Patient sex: M
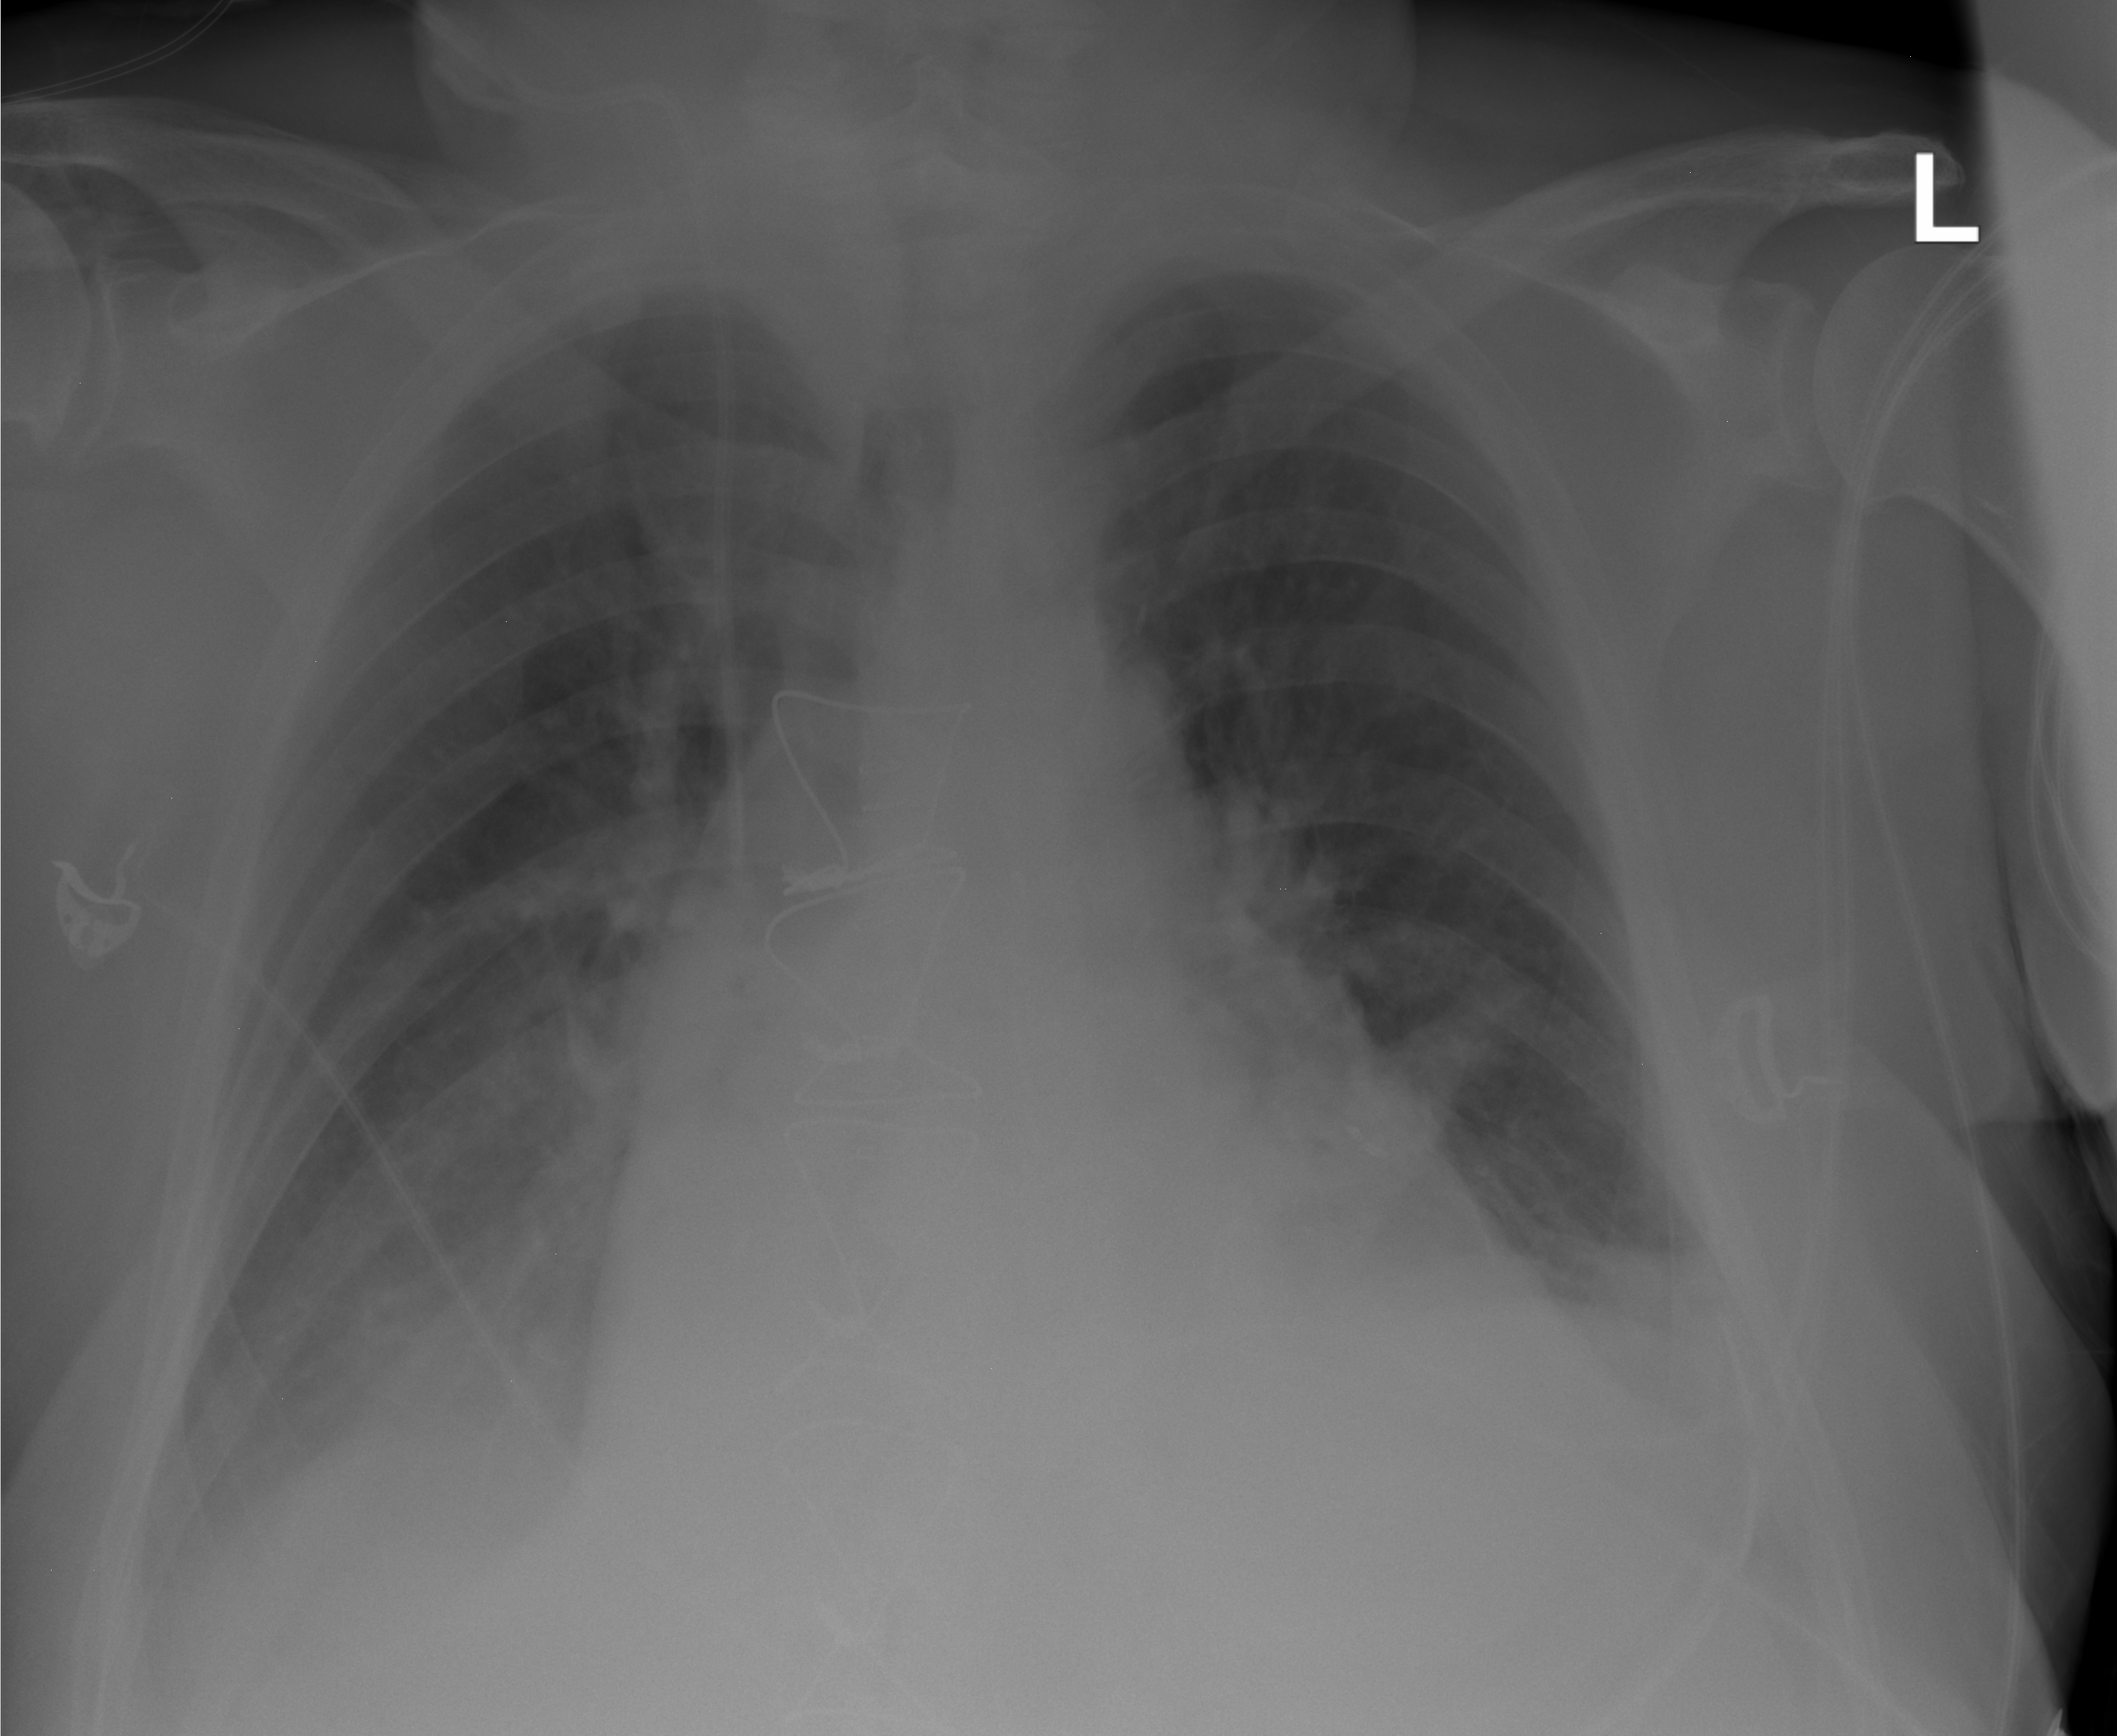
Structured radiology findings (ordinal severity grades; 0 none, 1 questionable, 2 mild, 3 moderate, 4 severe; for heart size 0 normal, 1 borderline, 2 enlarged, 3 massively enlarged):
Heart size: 2
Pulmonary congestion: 2
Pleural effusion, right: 2
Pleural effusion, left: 2
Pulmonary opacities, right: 0
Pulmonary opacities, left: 0
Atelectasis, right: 0
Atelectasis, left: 2